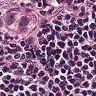
Metastatic tissue present: yes